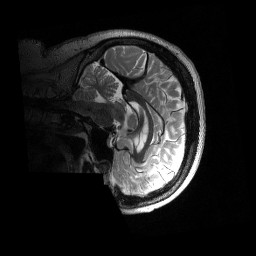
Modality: T2w
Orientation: sagittal
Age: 44
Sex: female
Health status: ill
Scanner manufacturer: siemens
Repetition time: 3.2 s